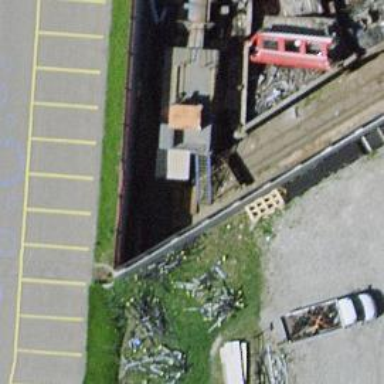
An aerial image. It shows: Railway buffer stop.